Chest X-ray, AP view. Patient: 47 years old, sex M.
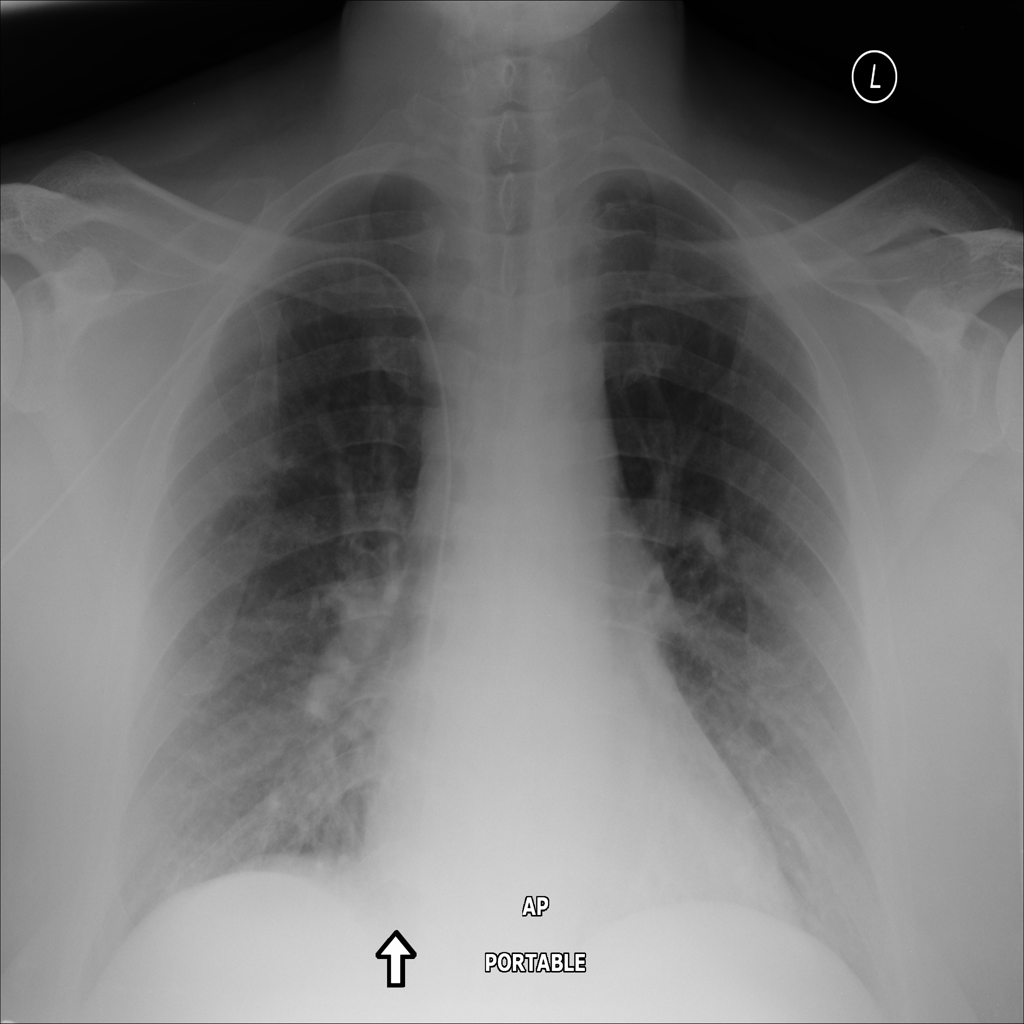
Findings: No Finding